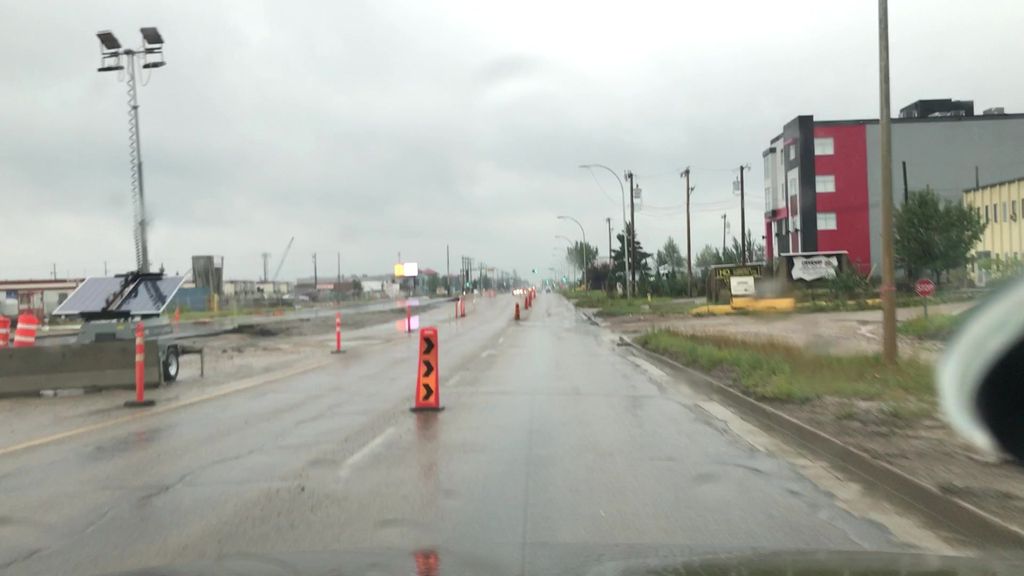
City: edmonton